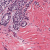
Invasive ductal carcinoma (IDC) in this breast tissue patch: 1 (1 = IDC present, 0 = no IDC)